Interaction volume radius: 5 \u00c5
Interaction volume height: 30 \u00c5
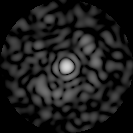
Disorder parameter: 0.7756